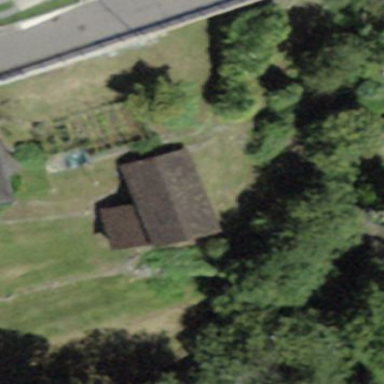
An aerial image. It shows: Hut.